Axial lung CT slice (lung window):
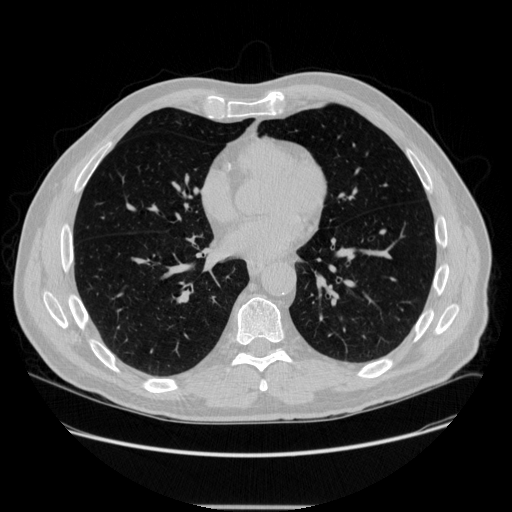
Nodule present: no